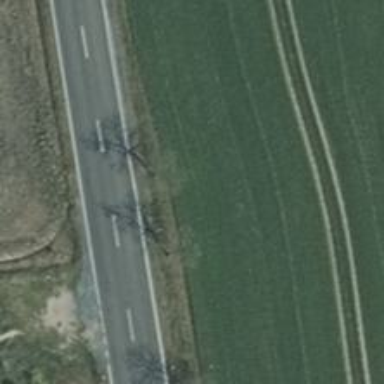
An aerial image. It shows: Avenue lined with trees.